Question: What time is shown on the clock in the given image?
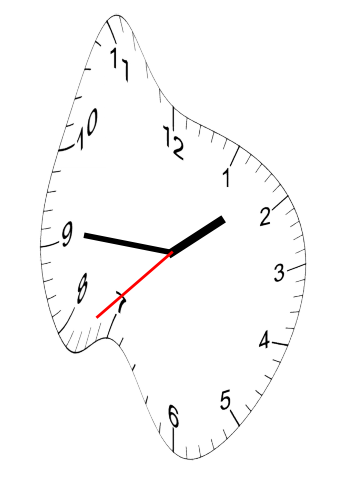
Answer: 01:45:38